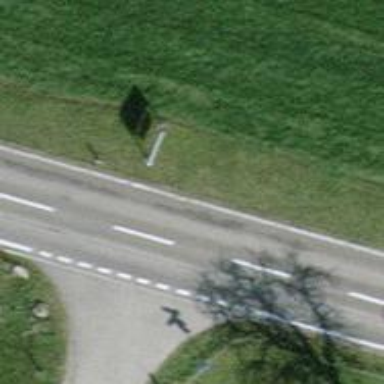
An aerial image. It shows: Tertiary road with asphalt surface.